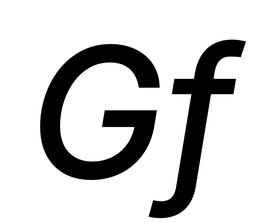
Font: Inter-Italic_Medium_Italic